Question: I want to speed up a process on a dataframe where every row in the dataframe are points (red points in the image), and I fit every row to a polynomial (blue points in the image):

My dataframe would look like this one:
'''
0 21.357071 21.357071 NaN 29.240519 20.909416 23.884323 NaN NaN 21.533360 19.145000 NaN
1 29.373487 29.373487 NaN 32.593994 26.423960 29.623251 NaN NaN 30.685534 29.297455 20.411913
2 19.116655 19.116655 NaN 27.120478 18.723265 19.857676 NaN NaN 20.249647 18.867172 NaN
'''
I already did this with the following code:
'''
for index,row in df.iterrows():
dataR = row[:].dropna()
x = np.array(dataR.index).astype(float) #x = column index
y = dataR.values
y = np.vstack(y).astype(np.float).T[0] #y = value
coefs = poly.polyfit(x, y, deg=4)
ffit = poly.polyval(np.arange(0,maxColumns,1), coefs)
df.loc[index,0:maxColumns] = ffit
'''
But my dataframe is very big so this is slow. I wonder if I can vectorize this code.
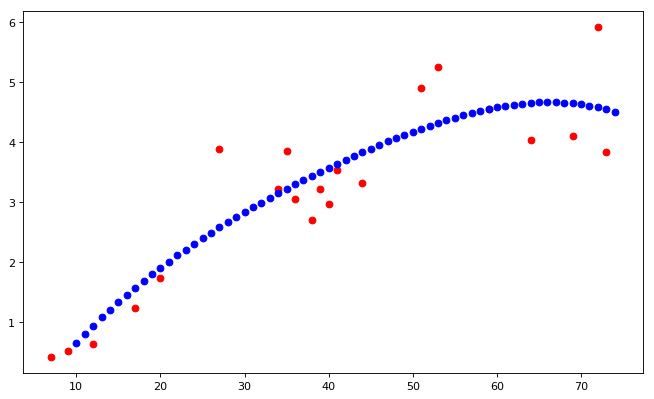
Answer: Since it looks like you are handling each row independently and perform curve fitting not matter what other rows look like, I think you can simply parallelize the code using <URL>, so you can do
'''
from joblib import Parallel, delayed
function fit_curve(row):
dataR = row[:].dropna()
x = np.array(dataR.index).astype(float)
y = dataR.values
y = np.vstack(y).astype(np.float).T[0]
coefs = poly.polyfit(x, y, deg=4)
ffit = poly.polyval(np.arange(0,maxColumns,1), coefs)
return ffit
fitted_curves = Parallel(n_jobs=N)(delayed(fit_curve)(row) for index, row in df.iterrows())
df.loc[:,:] = fitted_curves
'''
where N is number of workers, aka. cores you want to use for this.